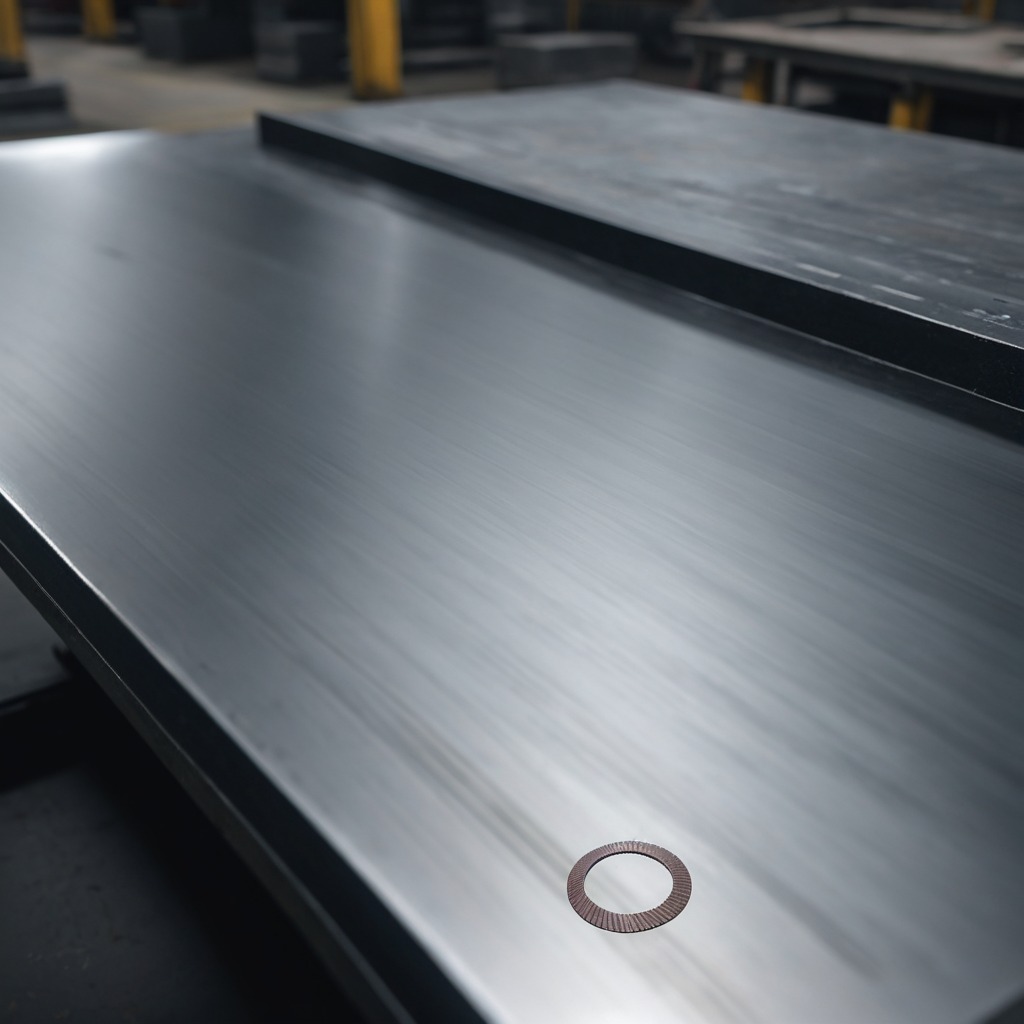
A flat metal washer lying on the cold steel table in a mining workshop.